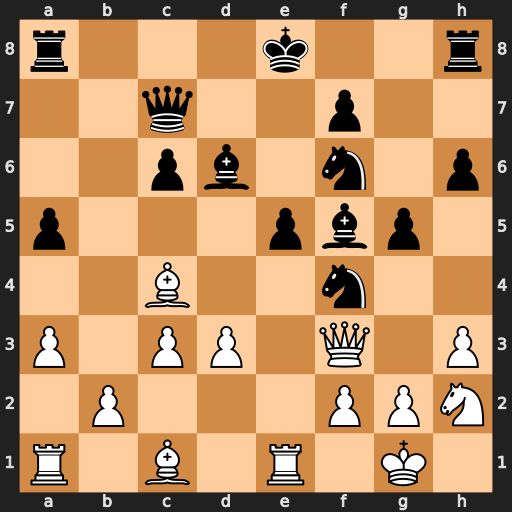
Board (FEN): r3k2r/2q2p2/2pb1n1p/p3pbp1/2B2n2/P1PP1Q1P/1P3PPN/R1B1R1K1
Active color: w
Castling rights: kq
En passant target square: -
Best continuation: Bxf4 gxf4 Qxf4 e4 Qxf5